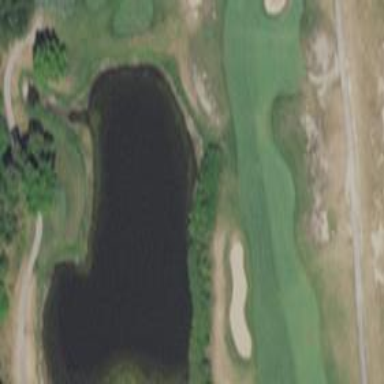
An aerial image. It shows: Pond serving as water hazard on golf course.